Interaction volume radius: 10 \u00c5
Interaction volume height: 25 \u00c5
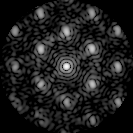
Disorder parameter: 0.352